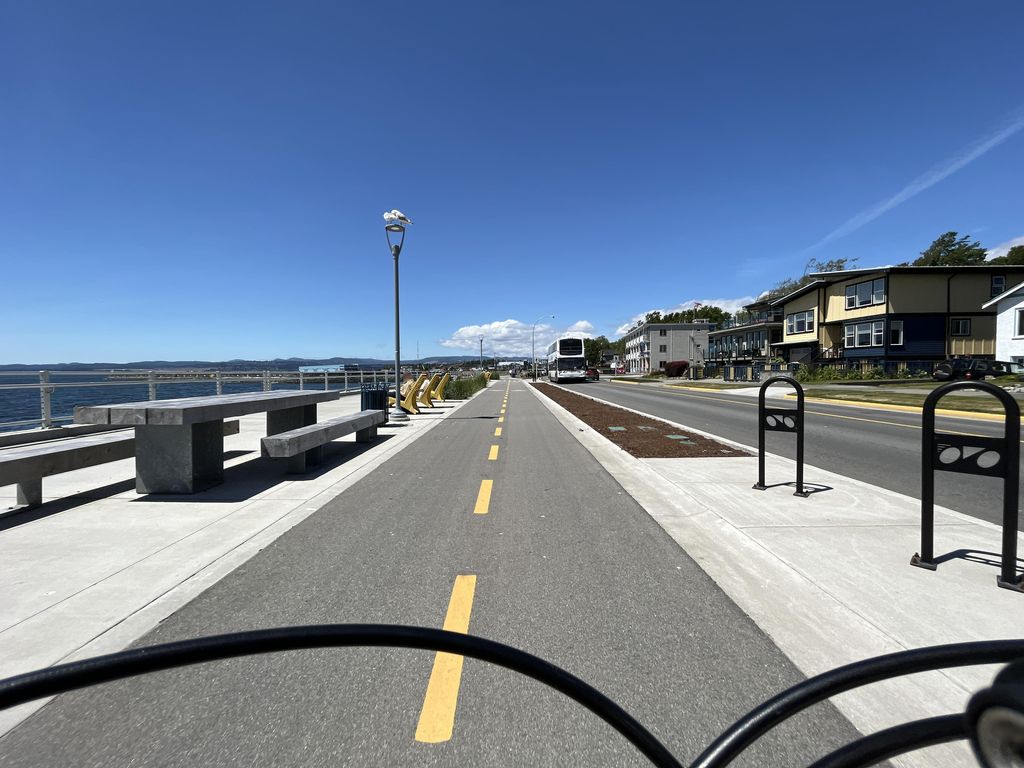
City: victoria